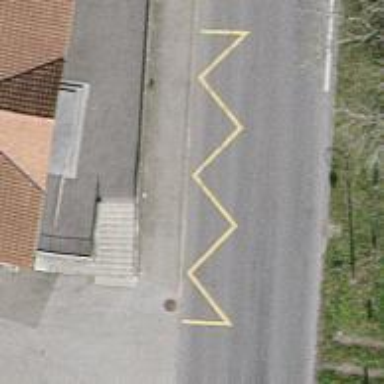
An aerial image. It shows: Bus stop with shelter. It is platform for public transport.